Interaction volume radius: 5 \u00c5
Interaction volume height: 35 \u00c5
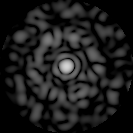
Disorder parameter: 0.8415